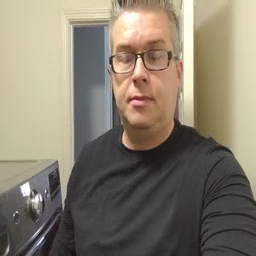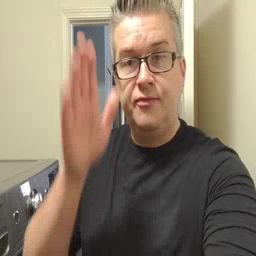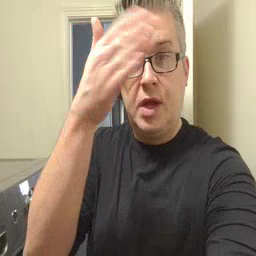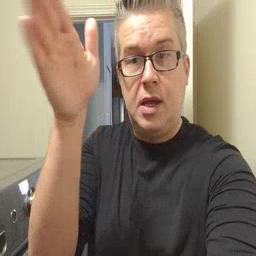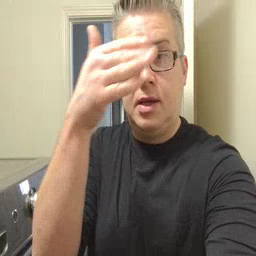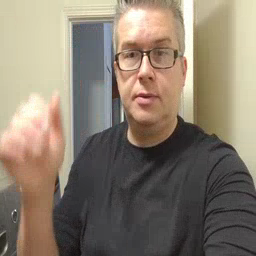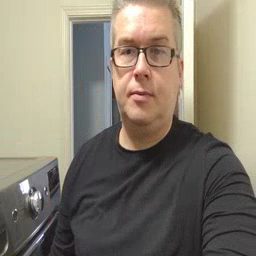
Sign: flag